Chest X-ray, AP view. Patient: 33 years old, sex M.
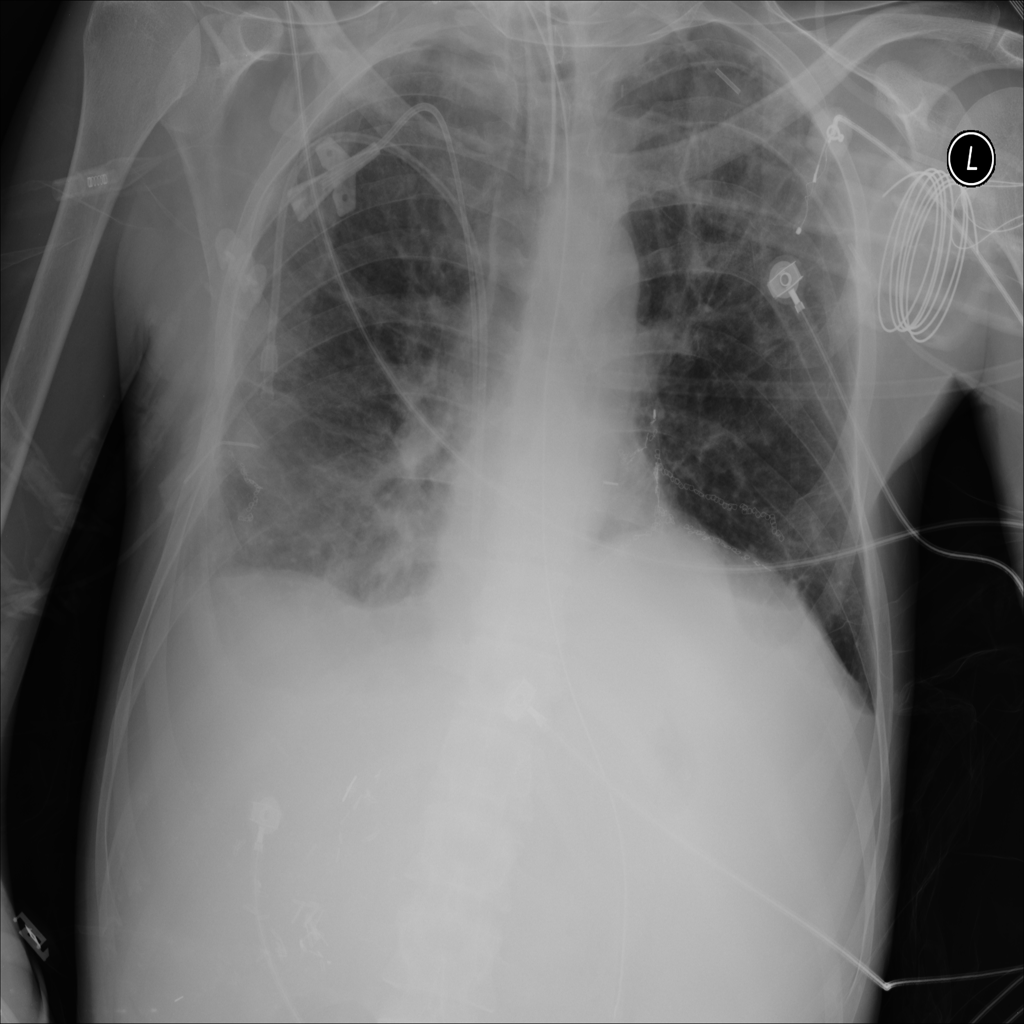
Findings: Consolidation